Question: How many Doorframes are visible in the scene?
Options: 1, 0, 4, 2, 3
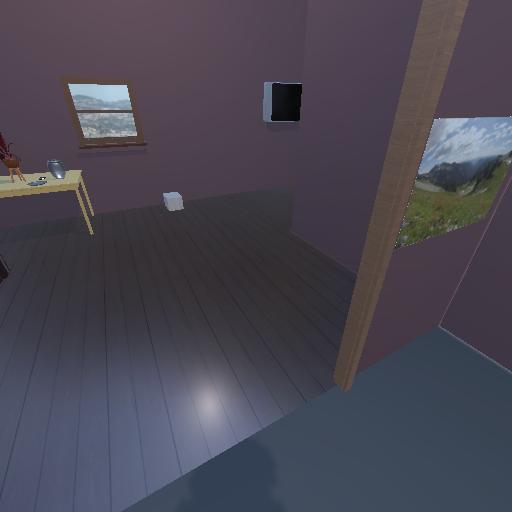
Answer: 1